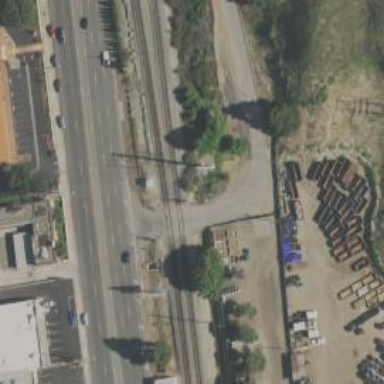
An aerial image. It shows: Railway siding with rails.